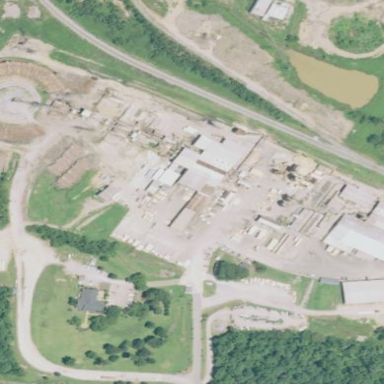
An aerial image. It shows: Industrial area with sawmill. The main product is lumber.